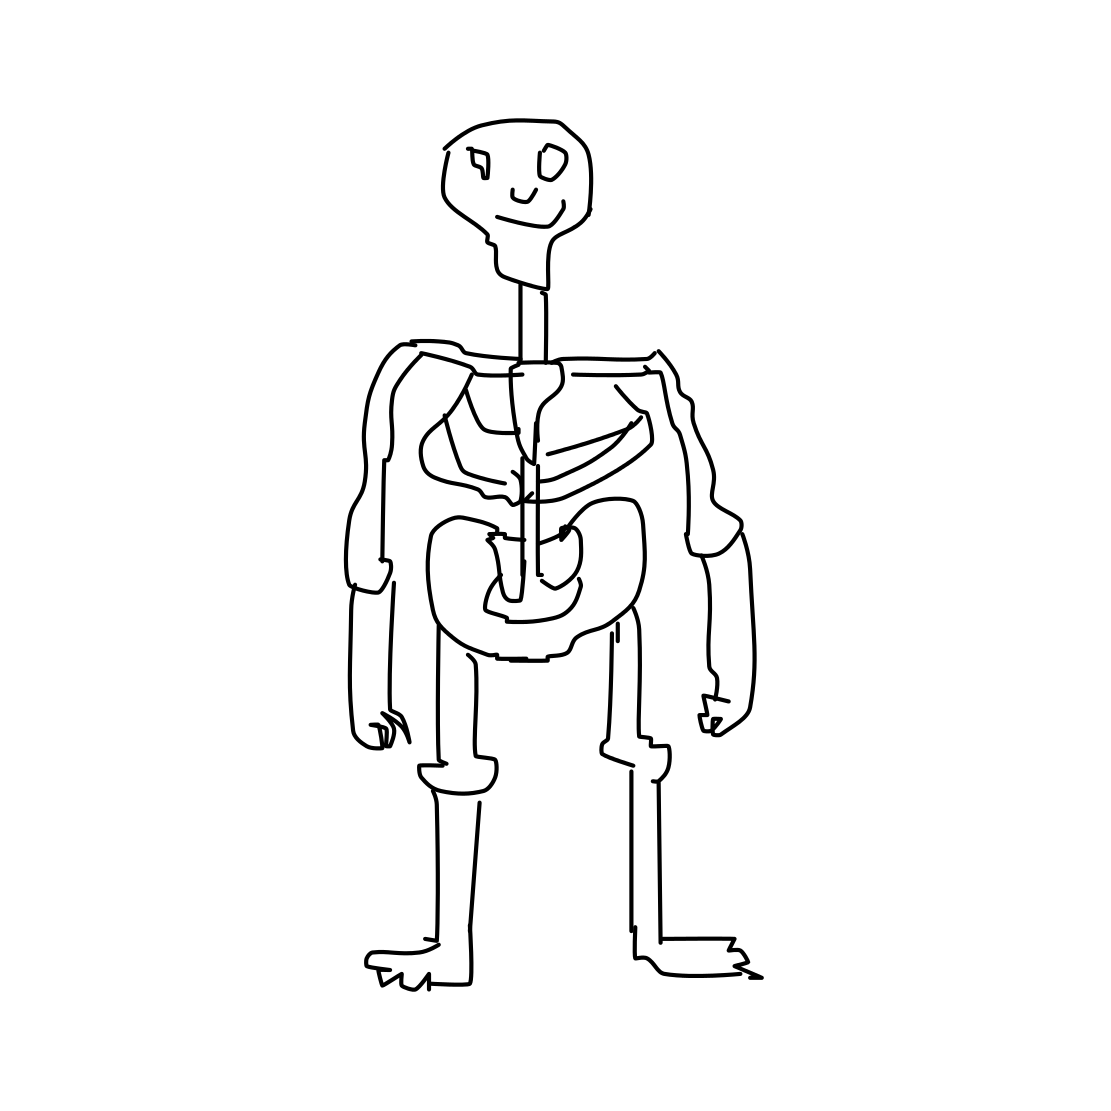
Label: human-skeleton